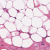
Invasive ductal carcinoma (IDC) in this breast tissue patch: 0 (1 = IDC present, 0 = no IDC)